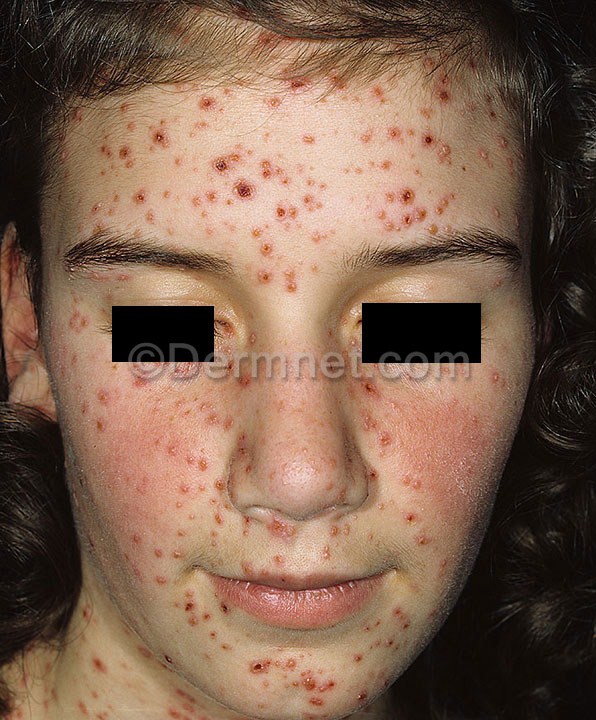
Disease: Warts Molluscum and other Viral Infections